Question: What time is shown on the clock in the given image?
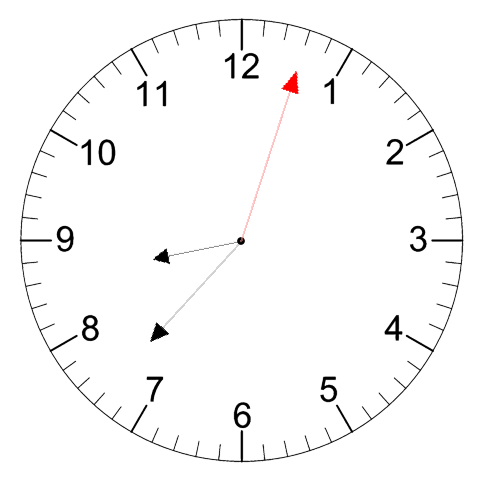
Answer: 08:37:03